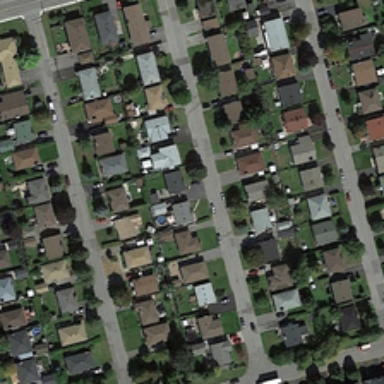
There are rows of houses beside the road .